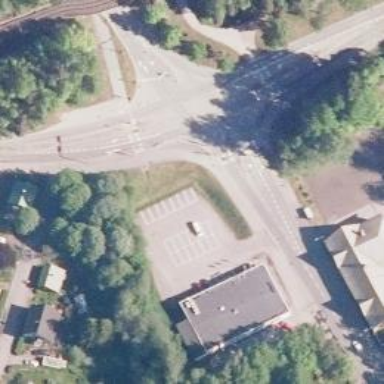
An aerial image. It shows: Island crossing on the road.